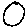
Label: circle